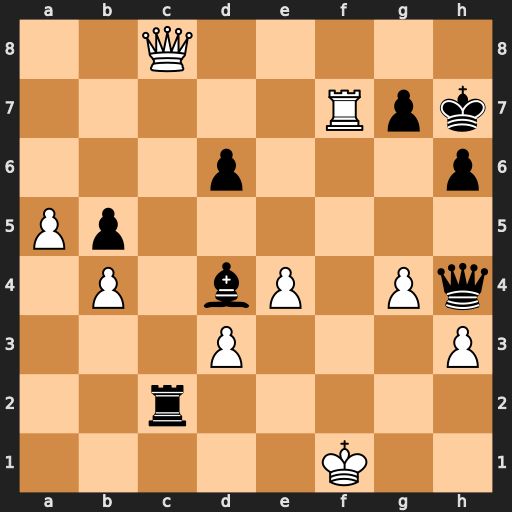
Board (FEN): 2Q5/5Rpk/3p3p/Pp6/1P1bP1Pq/3P3P/2r5/5K2
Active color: w
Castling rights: -
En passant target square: -
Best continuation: Qf5+ Kg8 Rf8#